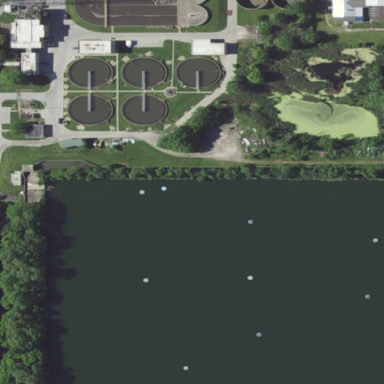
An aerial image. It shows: Wastewater plant set on grassy land.